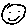
Label: smiley face